Question: I have created an HTML form in which there are a number of different text boxes. What I want to do is to create a javascript script that will display little images next to the boxes that have no text in them. Here is an example of what I want to do:

At the moment I have created the following script which validates the form as I'd like, however it only displays a popup box since I don't know how to display images/text. Here is the code I have:
'''
<script type="text/javascript">
function validateForm()
{
var x=document.forms["email_form"]["name"].value;
if (x==null || x=="")
{
alert("Please enter your name in the box provided.");
return false;
}
var x=document.forms["email_form"]["email"].value;
if (x==null || x=="")
{
alert("Please enter your e-mail address in the box provided.");
return false;
}
var x=document.forms["message-title"]["name"].value;
if (x==null || x=="")
{
alert("Please enter a message title in the box provided.");
return false;
}
var x=document.forms["email_form"]["message"].value;
if (x==null || x=="")
{
alert("Please enter your message in the box provided.");
return false;
}
}
</script>
'''
Please can someone point me in the right direction?
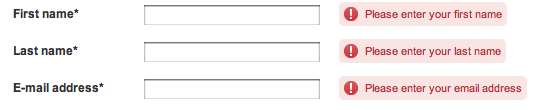
Answer: You can have the error image elements next to the input elements but have the display property to hidden in css. you can have an id for each error image linked to their input element. for e.g. for email input, have and img element besides it. Have an initial css like this ->
'''
#email_form img{
display: none;
}
'''
and then in your javascript, simply display the hidden image -
'''
var x=document.forms["email_form"]["email"].value;
if (x==null || x=="")
{
var error_image = document.getElementById('error_email');
error_image.style.display = 'inline';
alert("Please enter your e-mail address in the box provided.");
return false;
}
'''